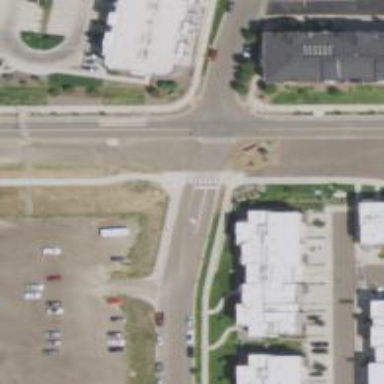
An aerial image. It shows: Zebra crossing with clear markings.